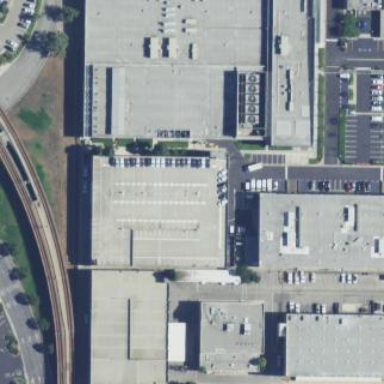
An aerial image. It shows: Commercial building.